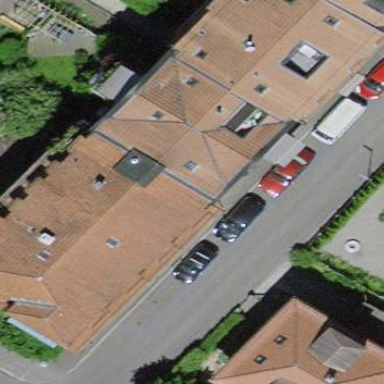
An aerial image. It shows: Hipped roof apartment building.